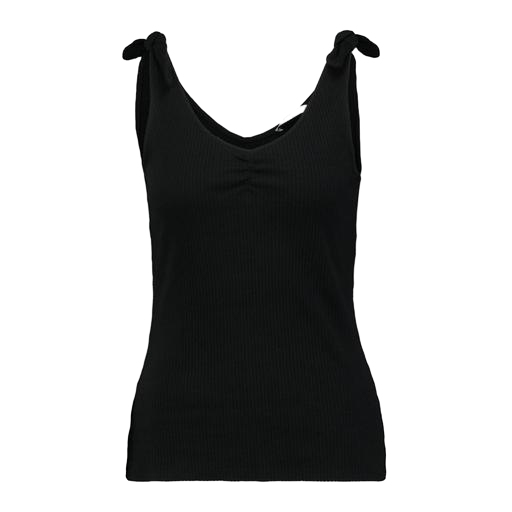
black v-neck top only macy, black valencia tank top, black issy tank top, white background